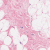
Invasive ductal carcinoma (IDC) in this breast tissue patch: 0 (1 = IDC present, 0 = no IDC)